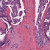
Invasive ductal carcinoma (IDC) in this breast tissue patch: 0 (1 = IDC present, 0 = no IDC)